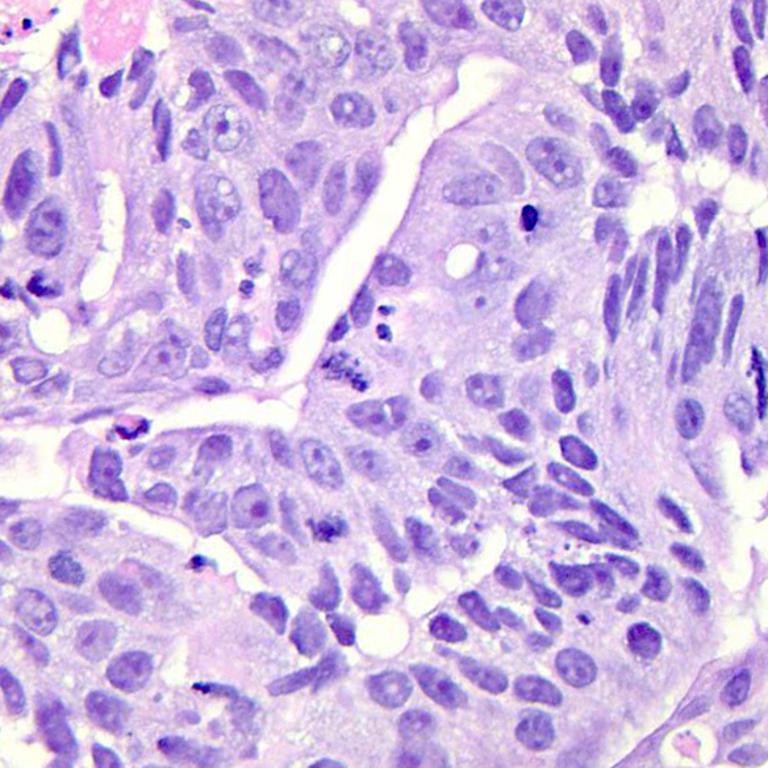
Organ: colon
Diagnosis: adenocarcinomas